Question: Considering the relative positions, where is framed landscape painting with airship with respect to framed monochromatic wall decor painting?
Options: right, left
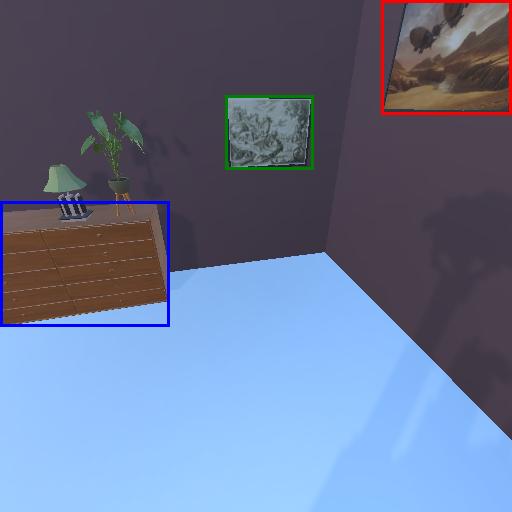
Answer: right